Question: Creating a print option with a screenshot of the form as i needed the whole form for sure. Which Leads to the additional printing dialog box to the printout.
Here is the code,
'''
private void printDocument1_PrintPage(object sender, System.Drawing.Printing.PrintPageEventArgs e){
var scr = Screen.FromPoint(this.Location);
using (var bmp = new Bitmap(scr.WorkingArea.Width, scr.WorkingArea.Height))
{
using (var gr = Graphics.FromImage(bmp))
{
gr.CopyFromScreen(new Point(scr.WorkingArea.Left, scr.WorkingArea.Top), Point.Empty, bmp.Size);
}
// Determine scaling
float scale = 1.0f;
scale = Math.Min(scale, (float)e.MarginBounds.Width / bmp.Width);
scale = Math.Min(scale, (float)e.MarginBounds.Height / bmp.Height);
// Set scaling and offset
e.Graphics.TranslateTransform(e.MarginBounds.Left + (e.MarginBounds.Width - bmp.Width * scale) / 2,
e.MarginBounds.Top + (e.MarginBounds.Height - bmp.Height * scale) / 2);
e.Graphics.ScaleTransform(scale, scale);
// And draw
e.Graphics.DrawImage(bmp, 0, 0);
'''
}
Which displays the dialogbox as shown below,

Please Help me in this issue... Thanks in advance...
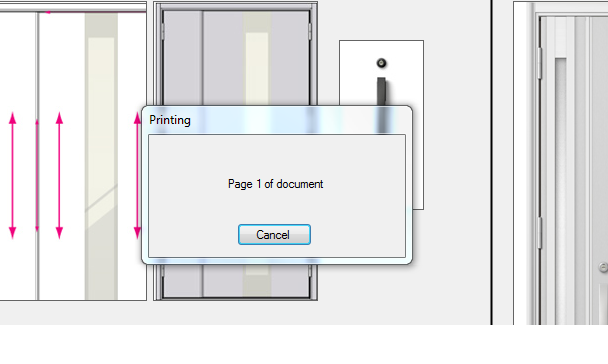
Answer: Add 'printDocument1.PrintController = new StandardPrintController()' before you call 'printDocument1.Print()' By default I believe it uses 'PrintControllerWithStatusDialog'.